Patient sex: M
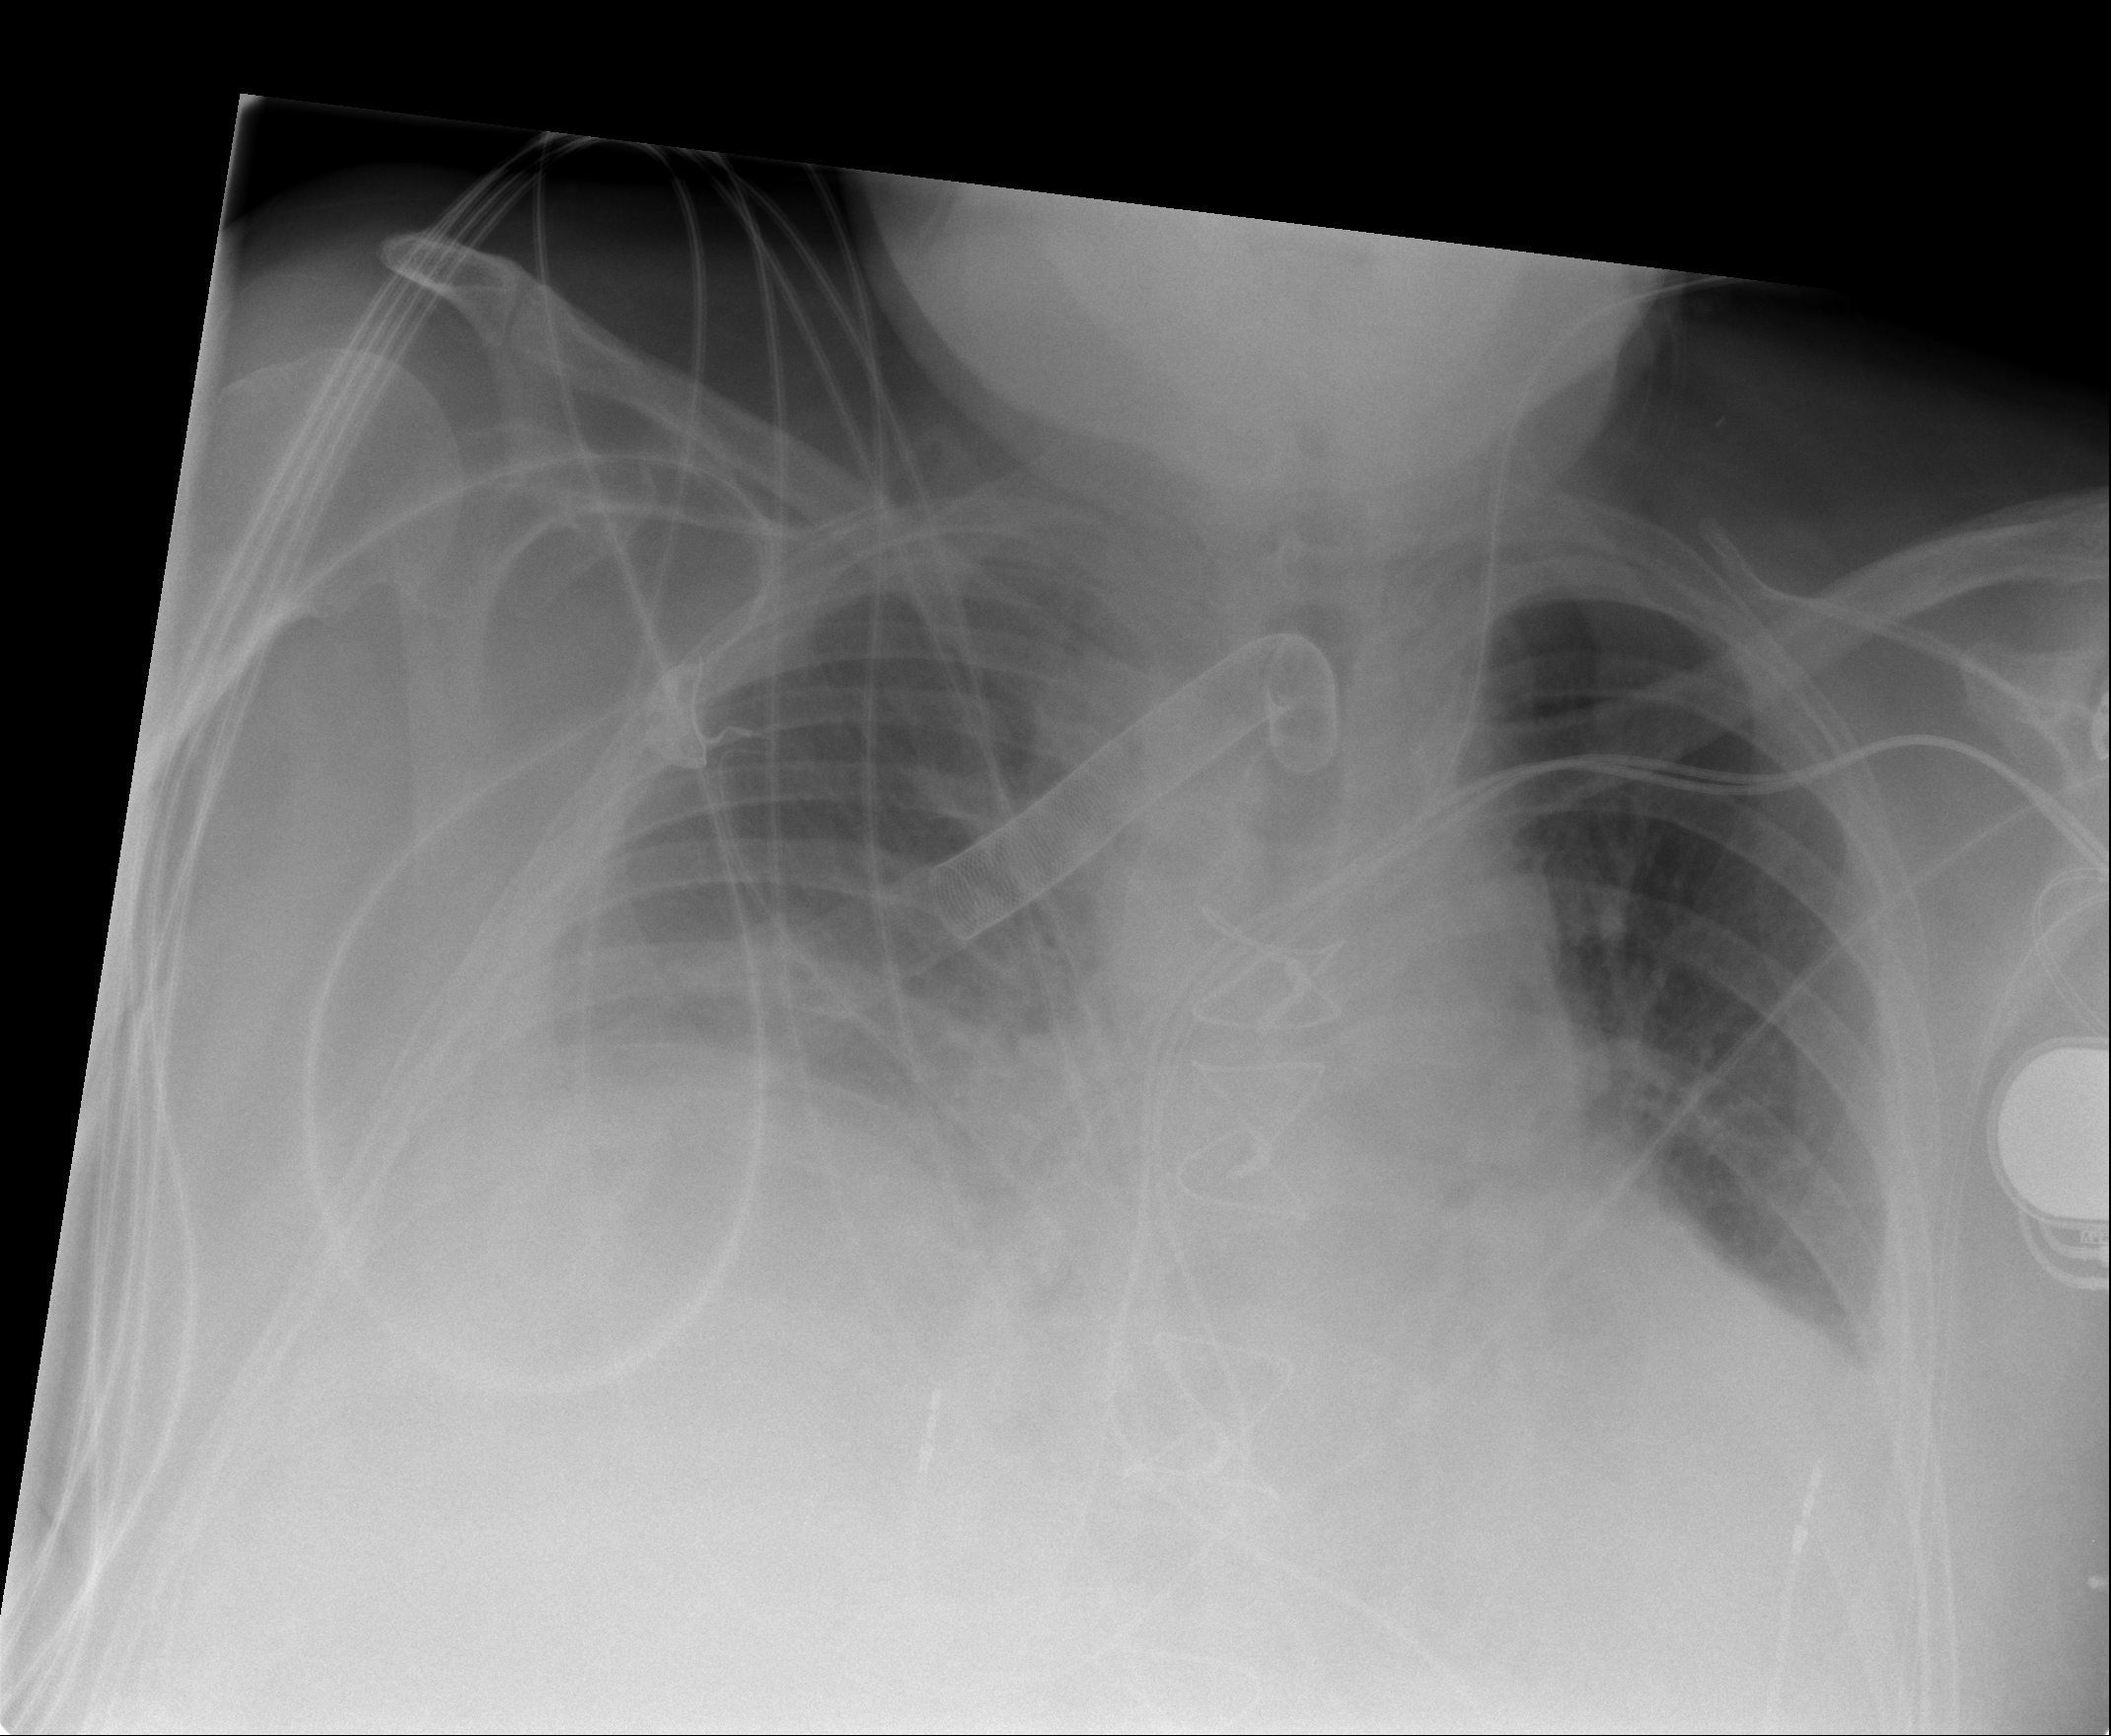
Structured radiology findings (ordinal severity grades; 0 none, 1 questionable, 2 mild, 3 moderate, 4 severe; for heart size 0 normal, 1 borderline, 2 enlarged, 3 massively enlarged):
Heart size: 2
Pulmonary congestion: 2
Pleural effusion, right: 2
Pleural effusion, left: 1
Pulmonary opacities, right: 0
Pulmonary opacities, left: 0
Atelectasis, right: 2
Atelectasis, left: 0